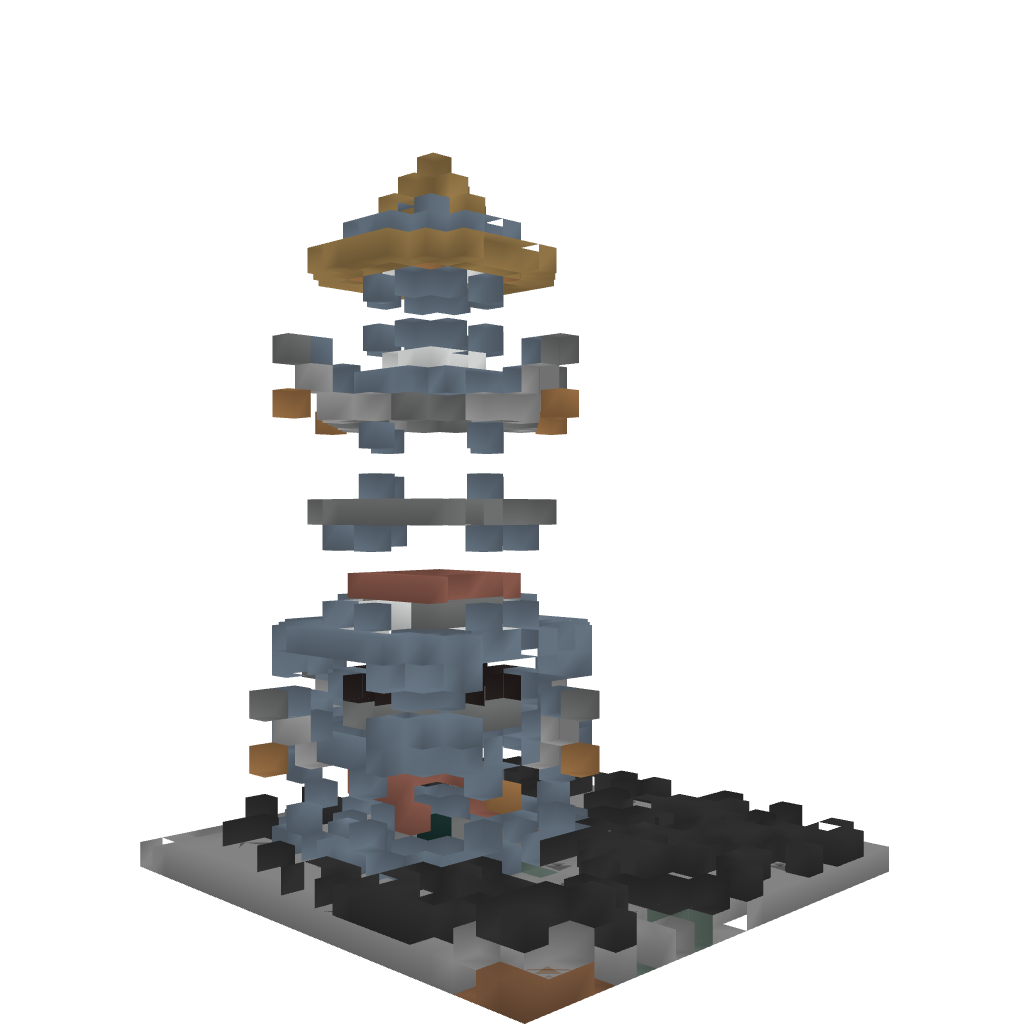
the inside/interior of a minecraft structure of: The magic Tower